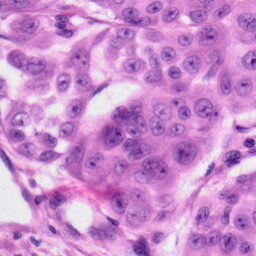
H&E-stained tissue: Skin